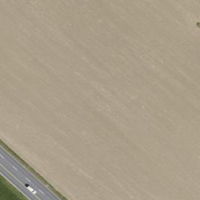
EUNIS habitat code: 52
Species observed at this site:
Alauda arvensis
Corvus frugilegus